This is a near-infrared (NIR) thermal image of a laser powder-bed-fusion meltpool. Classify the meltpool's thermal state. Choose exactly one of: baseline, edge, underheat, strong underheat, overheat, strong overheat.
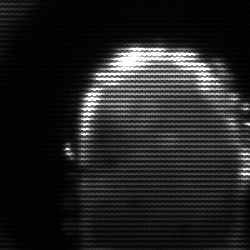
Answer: baseline